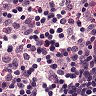
Metastatic tissue present: no